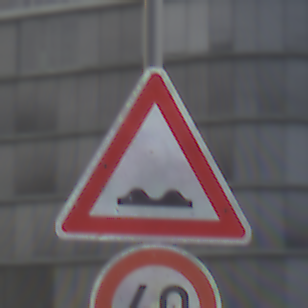
Verkehrszeichen: UnebeneFahrbahn
Zusatzzeichen unten: Geschwindigkeit40
Umgebung: Outdoor, Urban
Tageszeit: SunriseSunset
Wetter: PartlyCloudy
Licht: Natural
Jahreszeit: NotSpecified
Kontrast: LowContrast